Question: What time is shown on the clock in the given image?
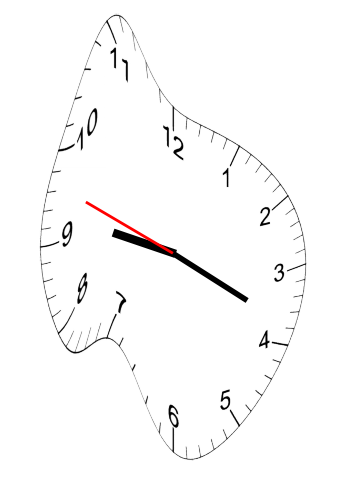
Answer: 09:18:48